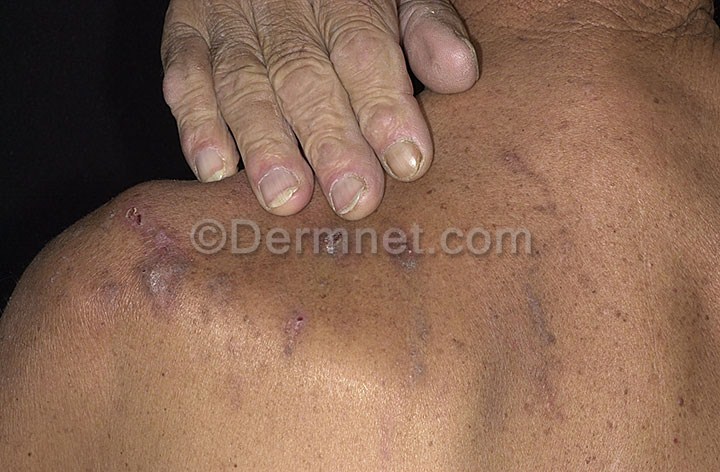
Disease: Eczema Photos